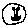
Label: smiley face